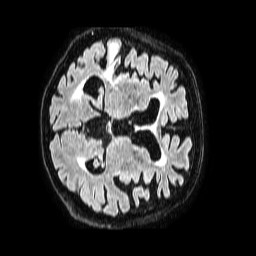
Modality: FLAIR
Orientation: axial
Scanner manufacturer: philips
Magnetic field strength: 1.5 T
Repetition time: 4.8 s
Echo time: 0.3 s